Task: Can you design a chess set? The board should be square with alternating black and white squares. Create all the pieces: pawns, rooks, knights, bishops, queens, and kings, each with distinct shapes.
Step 3237:
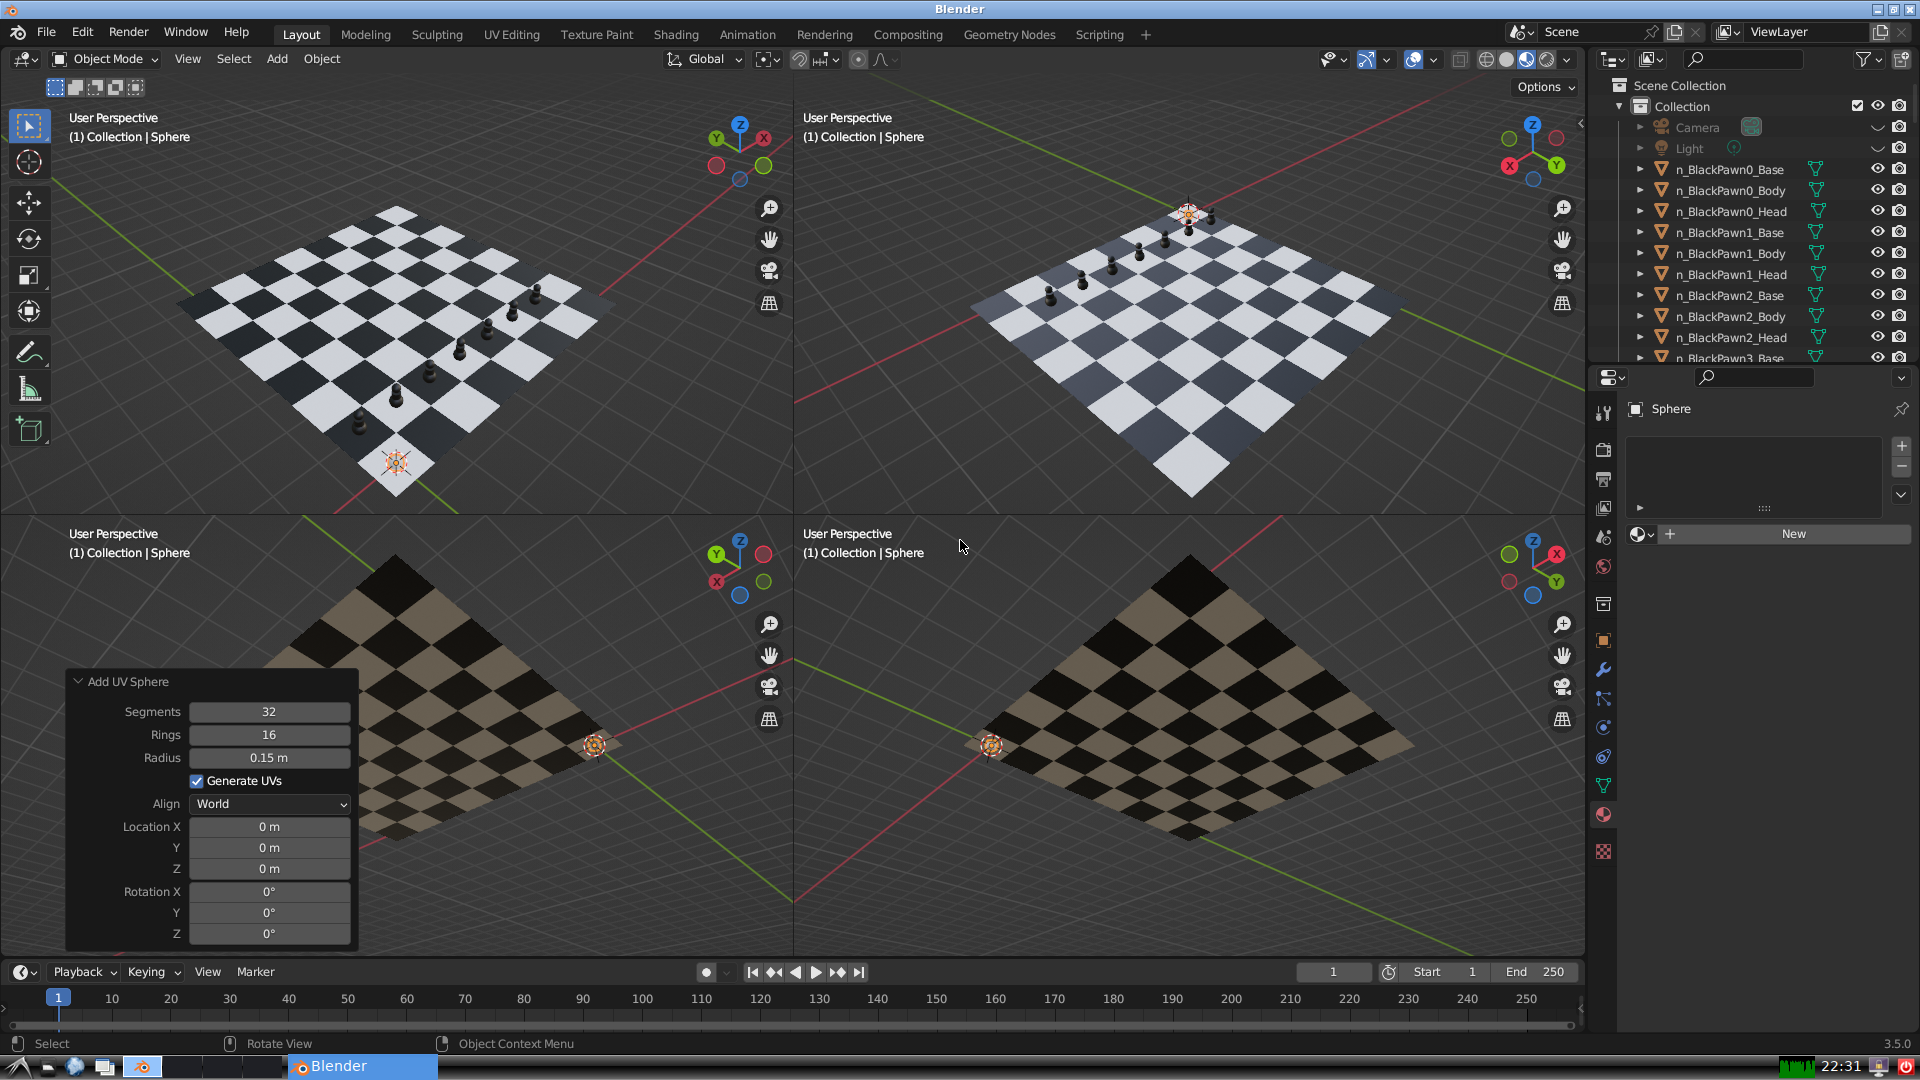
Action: {"mouse_move": [270, 827]}